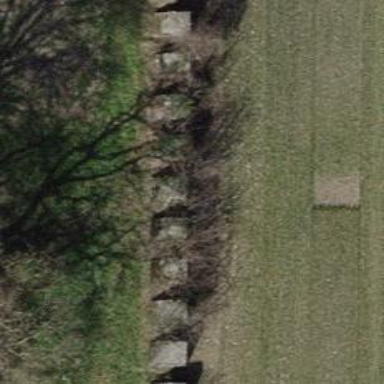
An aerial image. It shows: Block barrier.